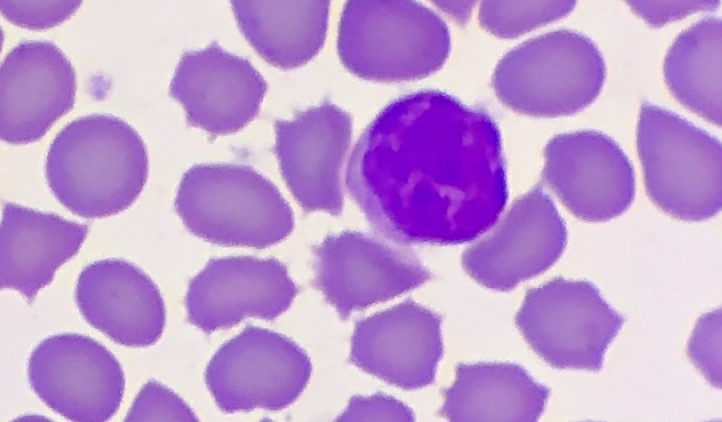
White blood cell type: Lymphocyte